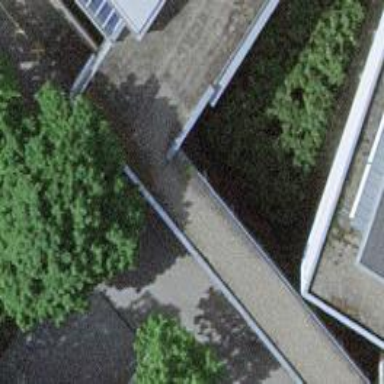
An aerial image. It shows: View of roof of building.